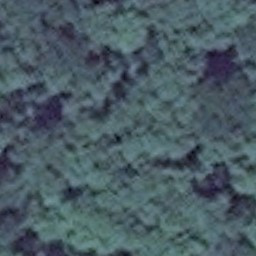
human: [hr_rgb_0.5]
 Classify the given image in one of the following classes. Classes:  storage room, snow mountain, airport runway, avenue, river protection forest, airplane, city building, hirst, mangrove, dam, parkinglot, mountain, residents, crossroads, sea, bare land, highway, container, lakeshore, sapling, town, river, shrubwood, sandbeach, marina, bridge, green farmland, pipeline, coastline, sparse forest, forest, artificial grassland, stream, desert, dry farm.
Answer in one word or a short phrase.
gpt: forest